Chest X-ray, AP view. Patient: 50 years old, sex M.
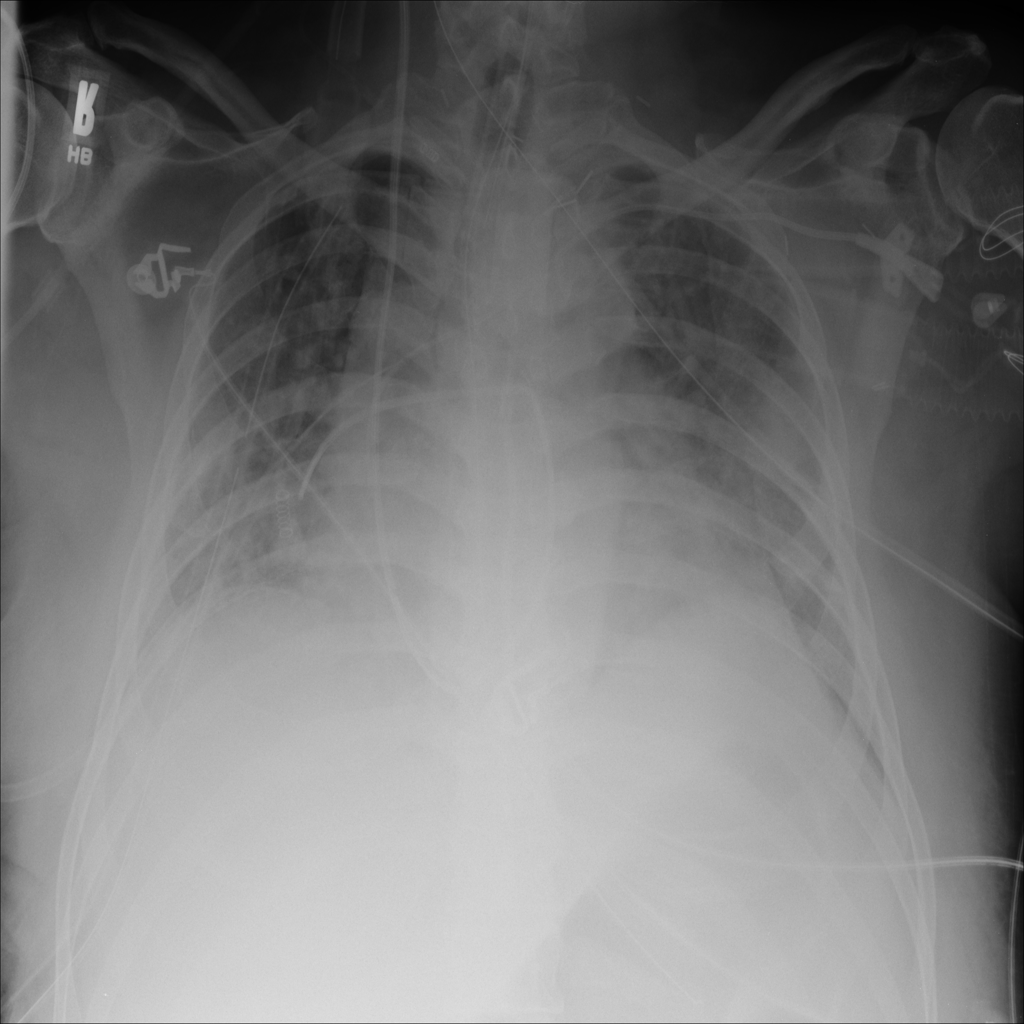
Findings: Consolidation, Edema, Infiltration